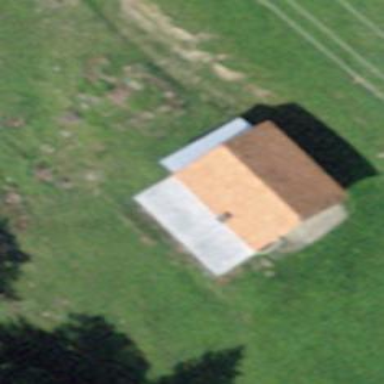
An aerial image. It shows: Barn.